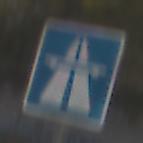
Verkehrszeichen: Autobahn
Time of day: MorningAfternoon
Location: Outdoor (Suburban)
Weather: PartlyCloudy
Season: NotSpecified
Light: Natural